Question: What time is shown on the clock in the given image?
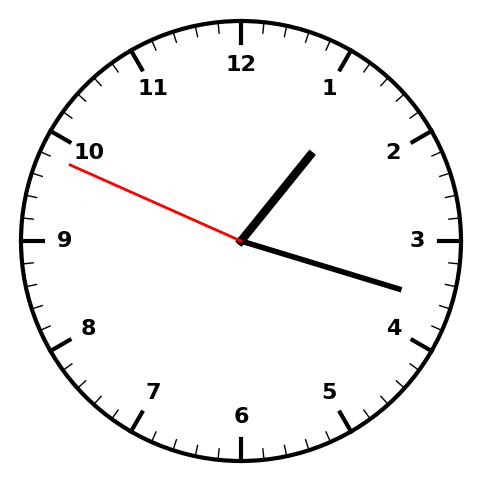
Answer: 01:17:49